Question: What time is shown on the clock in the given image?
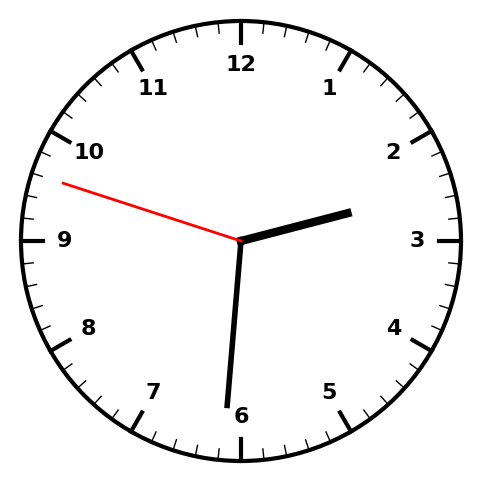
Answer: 02:30:48